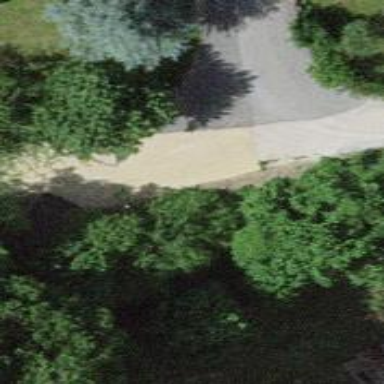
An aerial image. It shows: Fine gravel service road.